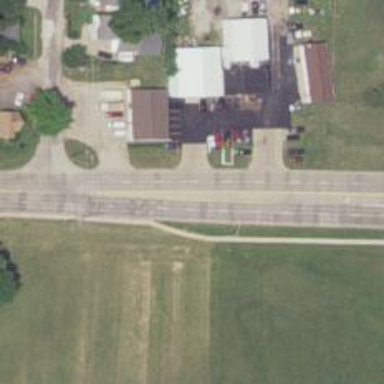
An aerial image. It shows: Tertiary road with asphalt surface and sidewalk on the left.